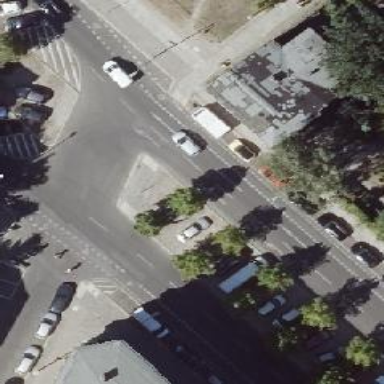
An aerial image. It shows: Unmarked crossing with kerb extension on the right side.